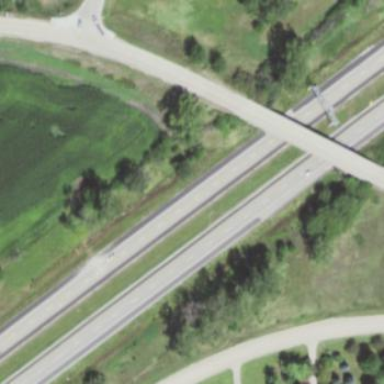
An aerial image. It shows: Man-made bridge.